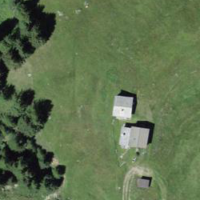
EUNIS habitat code: 31
Species observed at this site:
Rumex alpinus
Ajuga pyramidalis